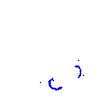
Particle: proton